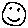
Label: smiley face